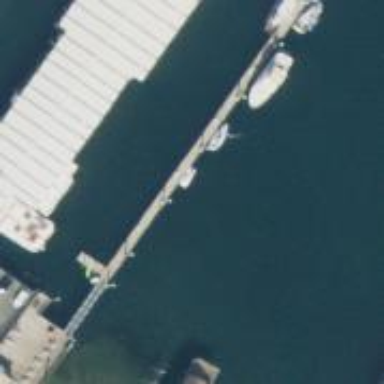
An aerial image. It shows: Man-made pier.